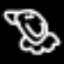
Label: frog